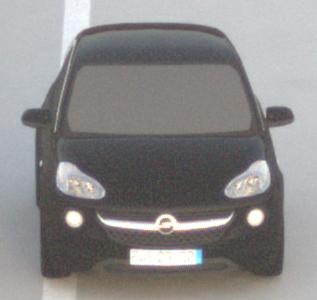
Make: Opel
Model: ADAM 1.2
Detailed model: ADAM
Model produced from: 2013/01
Model produced until: 2014/11
Doors: 3
Color: black
Road condition: dry road
Daytime: sunrise or sunset
Contrast: low contrast